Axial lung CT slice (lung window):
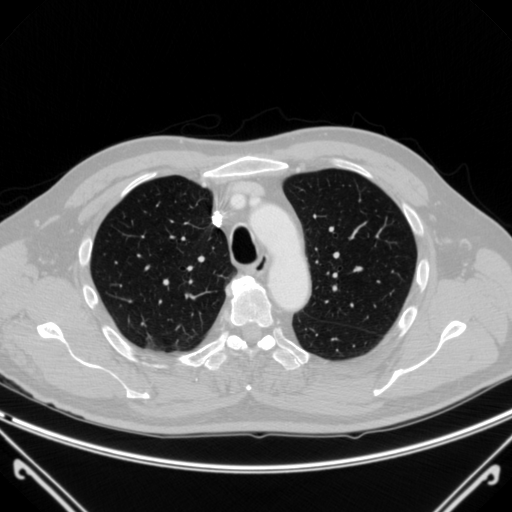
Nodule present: no